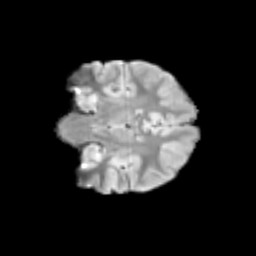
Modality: T2w
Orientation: coronal
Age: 9
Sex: female
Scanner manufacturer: siemens
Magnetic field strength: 3 T
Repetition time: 3.8 s
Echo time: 0.07 s